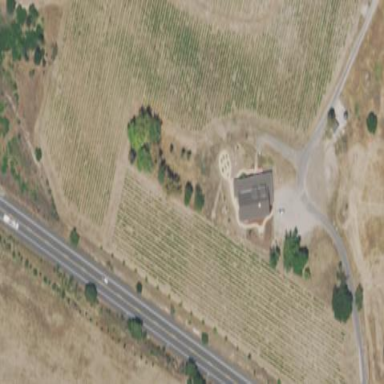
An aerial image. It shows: Vineyard where grapes are grown.